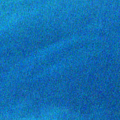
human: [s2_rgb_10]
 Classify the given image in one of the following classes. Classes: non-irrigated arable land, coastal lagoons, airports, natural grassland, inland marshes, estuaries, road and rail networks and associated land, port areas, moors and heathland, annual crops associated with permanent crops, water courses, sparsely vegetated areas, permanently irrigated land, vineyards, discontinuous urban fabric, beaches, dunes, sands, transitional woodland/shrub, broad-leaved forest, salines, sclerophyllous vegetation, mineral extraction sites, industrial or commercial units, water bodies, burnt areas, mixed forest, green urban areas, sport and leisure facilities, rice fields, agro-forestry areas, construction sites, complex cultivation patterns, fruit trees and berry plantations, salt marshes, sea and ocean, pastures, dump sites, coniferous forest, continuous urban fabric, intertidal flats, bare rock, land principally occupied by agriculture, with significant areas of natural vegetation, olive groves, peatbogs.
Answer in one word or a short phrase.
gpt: sea and ocean